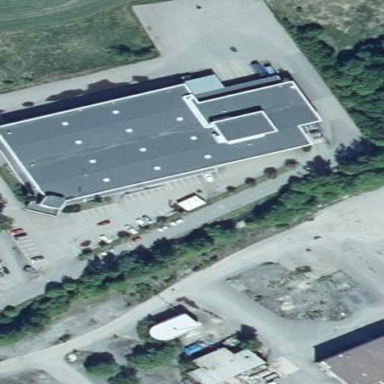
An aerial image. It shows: Warehouse building.